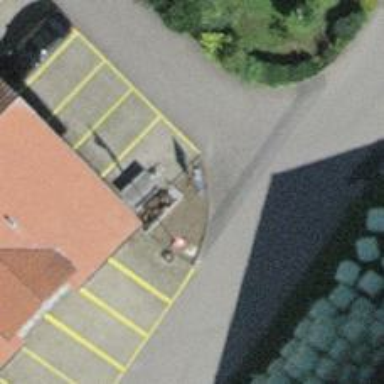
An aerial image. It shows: Hotel offering tourism services.